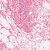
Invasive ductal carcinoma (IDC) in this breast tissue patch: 0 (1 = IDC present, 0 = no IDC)